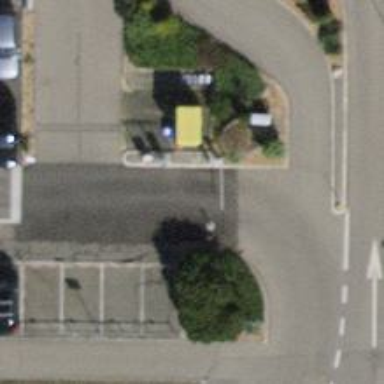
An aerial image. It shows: Lift gate barrier.